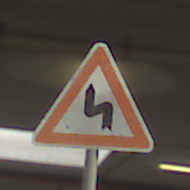
Verkehrszeichen: DoppelkurveZunaechstLinks
Umgebung: Roofed, Urban
Tageszeit: Midday
Wetter: Overcast
Licht: Artificial
Jahreszeit: NotSpecified
Kontrast: MediumContrast